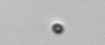
Label: nanoplankton_mix